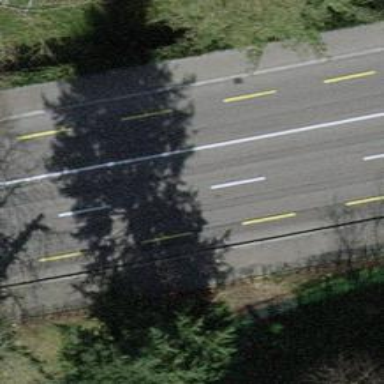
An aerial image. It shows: Secondary road with asphalt surface and dedicated cycle lane.